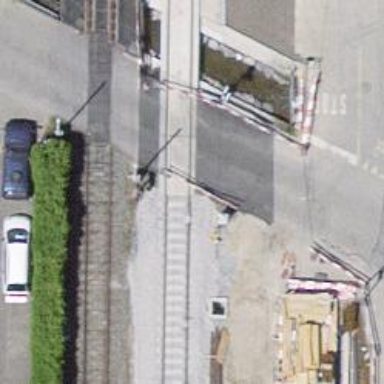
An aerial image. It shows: Level crossing along the railway.